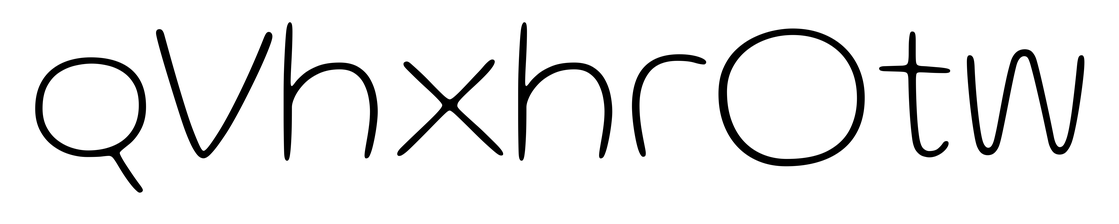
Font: Gluten_Thin